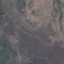
Land use / land cover: HerbaceousVegetation